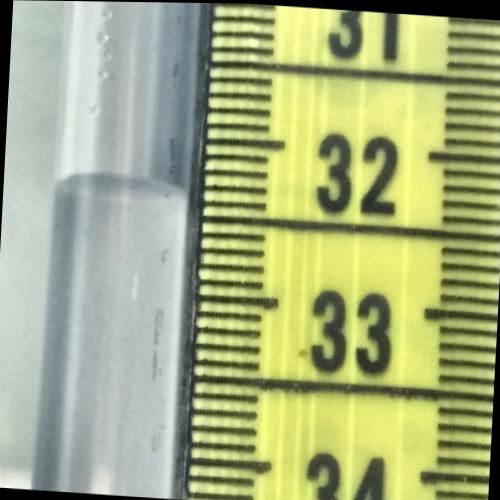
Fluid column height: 32.3 cm